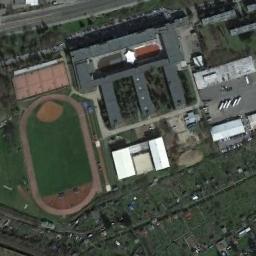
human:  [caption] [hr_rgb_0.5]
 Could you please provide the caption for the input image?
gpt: There are many buildings next to the ground track field .

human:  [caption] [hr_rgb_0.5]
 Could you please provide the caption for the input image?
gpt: The track and field are next to the building, Surrounded by a lot of vegetation .

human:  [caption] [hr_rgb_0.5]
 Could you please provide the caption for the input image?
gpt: There are strange green fields in the track and field .

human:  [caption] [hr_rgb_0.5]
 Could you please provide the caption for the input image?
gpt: The ground track field is surrounded by some buildings .

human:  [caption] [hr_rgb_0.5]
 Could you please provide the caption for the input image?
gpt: There are blue buildings beside the ground track field .